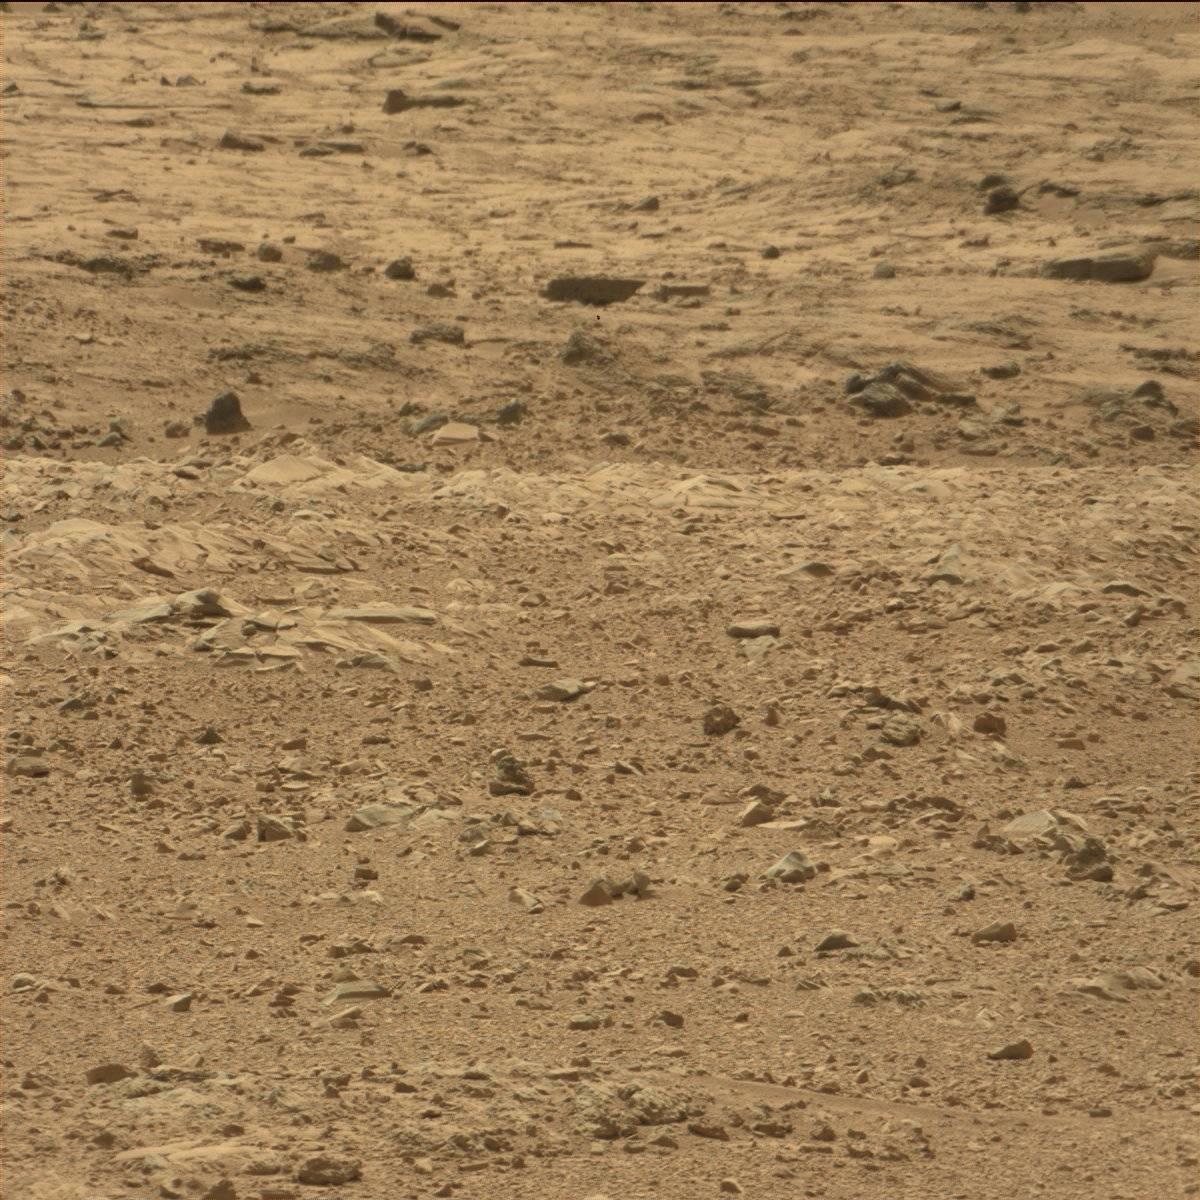
Terrain classes present: Bedrock, Sand / Soil